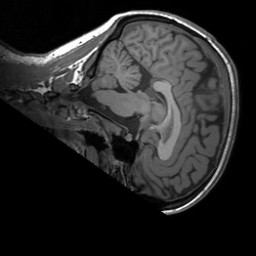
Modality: T1w
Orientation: sagittal
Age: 27
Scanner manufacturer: siemens
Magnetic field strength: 3 T
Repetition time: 1.9 s
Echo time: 0.00252 s